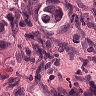
Metastatic tissue present: yes